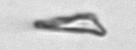
Label: detritus_transparent